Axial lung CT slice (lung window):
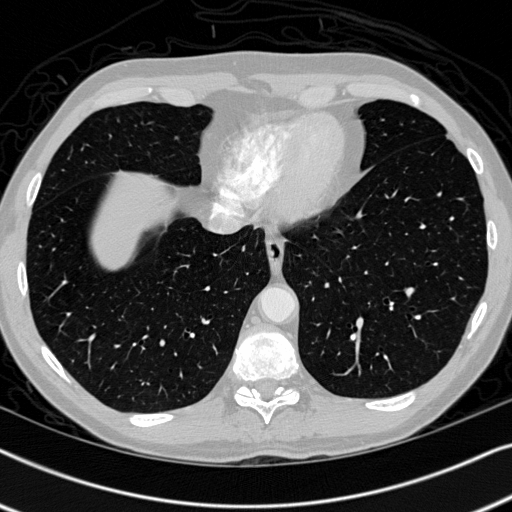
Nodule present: no